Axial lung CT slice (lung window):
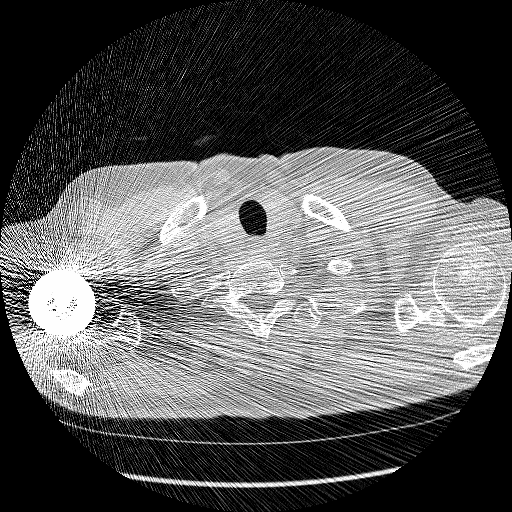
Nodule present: no